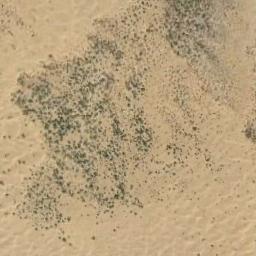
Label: chaparral